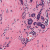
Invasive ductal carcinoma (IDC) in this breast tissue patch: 0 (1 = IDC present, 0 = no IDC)